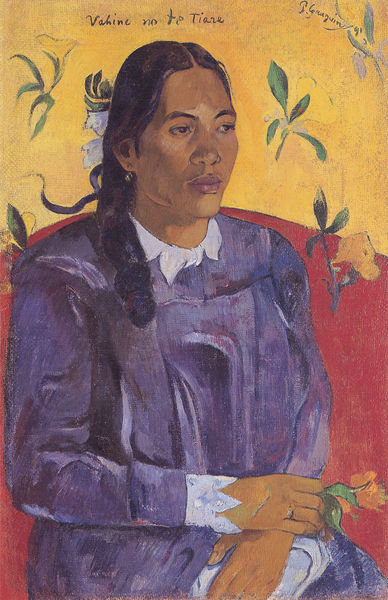
Titel: Vahine no te tiare (La femme à la fleur)
Künstler: Paul Gauguin
Standort: Kobenhavn
Institution: Ny Carlsberg Glyptotek
Schlagwörter: blau, blätter, hand, haut, kopf, schatten, weiß, gelb, grün, mädchen, sitzen, blume, blumen, braun, frau, haar, kleid, mund, nase, ohr, ohrring, orange, schmuck, schwarz, stirn, blick, blüte, blüten, rot, muster, wand, augen, bluse, falten, gesicht, kragen, mensch, spitze, hände, portrait, porträt, signatur, haare, sessel, sitzend, mutter, pflanze, pflanzen, lippen, mittelscheitel, ohren, scheitel, traurig, schrift, sofa, süden, moderne, farben, lila, violett, blue, chair, hands, oil, red, white, women, black, collar, dark hair, dress, expressionism, face, gold, green, hair, lace, modern, nose, painting, polster, seated, sitting, tapete, wall, woman, yellow, zopf, ernst, inschrift, brauen, dunkelrot, flowers, brown, plant, wallpaper, couch, rüschen, ring, gauguin, name, neger, südsee, paul, traum, stengel, titel, manschette, manschetten, halbprofil, african, flower, gaugin, man, skin, ear, girl, head, eyes, spain, spanish, plants, gaze, color, purple, brow, chin, mouth, french, brown hair, leaves, neck, mexiko, colorful, colourful, signature, ears, paul gauguin, tahiti, eye, earring, floral, foreground, rose, finger, fingers, chest, brush, brushstrokes, leaf, lips, long hair, part, blue dress, canvas, native, simple, black hair, eyebrows, gaugain, native american, script, indio, forehead, indian, body, waiting, haiti, strokes, text, indianerin, india, mexican, sleeves, cuff, faltem, hawaii, dunkle haut, indonesian, white collar, europäisch, melancholy, white flower, tropical, colony, south sea, post-impressionist, cuffs, center, tiare, braid, colonial, te, no, indigena, gelb rot blau, tiere, tahitian, brows, negro, mistress, dark skin, pacific, hamd, bwon, rown, lip[s, black woman, vahine, blie, kahlo, gaugan, fauvusm, frida kalo, owman, 1891, polinesia, frida, cuban, 1991, 91, purple coat, colombus, lipes, indiene, brasol, brasil, vahine no te tiare, idiene, metis, amish, valine, vatine, vio, person of color, poc, gender unknown, goughan, yellow], purple dress, fkower, dark skinned, flower in hair, #woman, green plant, red and orange, freida, prtrait, tropic, green leafs, bluegaugin, no crown, no te tiare, woman purple dress, native looking, orange flower in hand, brown skin, oblue, trops, lacve